Question: I am in the middle of creating an app that helps you to book your seats.

My problem is that I cannot disable the selecting of seats once the selectedVal reaches zero.
'''
<a class="available" ng-disabled="isDisabled" ng-class="{'selected': item.check == true,'available': item.check == false}" ng-click="execute($index,$parent.$index,item.val,item.letter)">{{item.val}}</a>
'''
There are 3 States (CSS Rules)
1. Available - In this the Users can select the seats(changing the seat color and backgroundColor on hover).
2. Selected - In this the Seat backgroundColor: blue and the color: white.
3. Blocked - In this the Seat backgroundColor: grey and the color: white and the user cursor changes from pointer to default.
What the User Can Do ()?
1. Select and Deselect the Seats with respect to the selectedVal, i.e if the selectedVal = 4 then the user can select only 4 seats in total.
2. if the SelectedVal is less than 1 then the user should not be able to select the seat anymore unless the user deselect any of the previously selected seats and select again.
3. Booked Seats Case: If the check value of a seat is true, then the user should not be able to select or deselect that seat(a.blocked CSS rule is Added for that purpose) since it is already selected by another user(Lets assume).
Once goto this link: in.bookmyshow.com/buytickets/me-before-you-national-capital-region-ncr/movie-ncr-ET00035678-MT/20160612#!seatlayout. and try to book some seats, you can notice that if the total seat quantity = 3 then at the seatLayout page when the user clicks on one seat the next two seats are also selected automatically.
<URL>
Code Source: <URL>
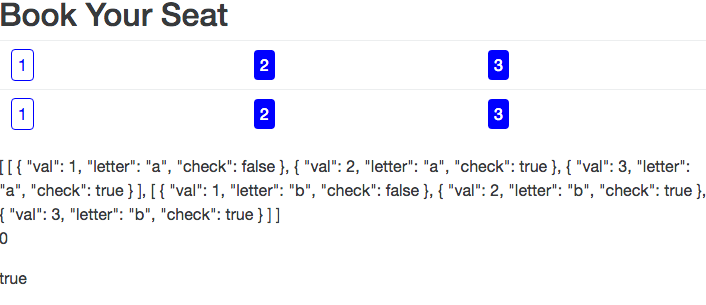
Answer: You can add a logic like this in execute function:
'''
$scope.execute = function(i, j, itemVal, itemLetter) {
angular.forEach($scope.obj, function(v, k) {
if (v[i].val == itemVal && v[i].letter == itemLetter) {
if ($scope.isDisabled && v[i].check == false)
return;
v[i].check = !v[i].check;
if (v[i].check)
$scope.selectedVal -= 1;
else
$scope.selectedVal += 1;
console.log(itemVal + " " + itemLetter);
if ($scope.selectedVal < 1) {
$scope.isDisabled = true;
} else {
$scope.isDisabled = false;
}
}
});
}
'''
I've added this extra if condition:
'''
if ($scope.isDisabled && v[i].check == false)
return;
'''
I hope this will help you. Thanks.